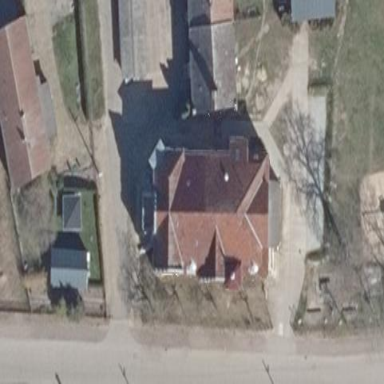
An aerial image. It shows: Kindergarten building.